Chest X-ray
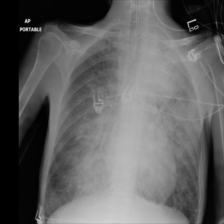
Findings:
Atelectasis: negative
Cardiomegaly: negative
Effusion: negative
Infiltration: positive
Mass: negative
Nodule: negative
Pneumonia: negative
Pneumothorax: negative
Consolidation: positive
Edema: negative
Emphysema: negative
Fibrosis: negative
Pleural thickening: negative
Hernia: negative